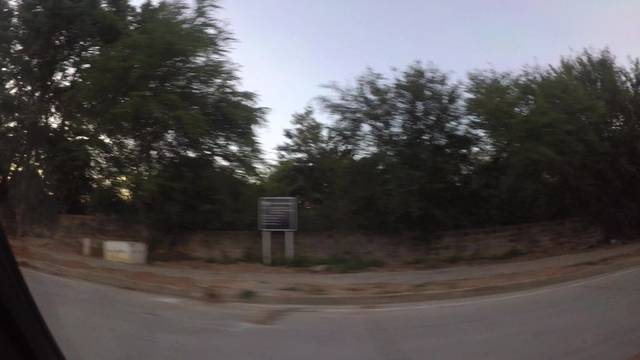
Region: Thailand
Coordinates: 12.909, 100.896